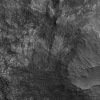
Atmospheric dust classification: not_dusty